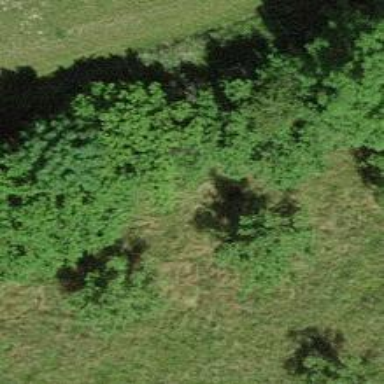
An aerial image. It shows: Row of trees in natural setting.